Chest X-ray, AP view. Patient: 57 years old, sex M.
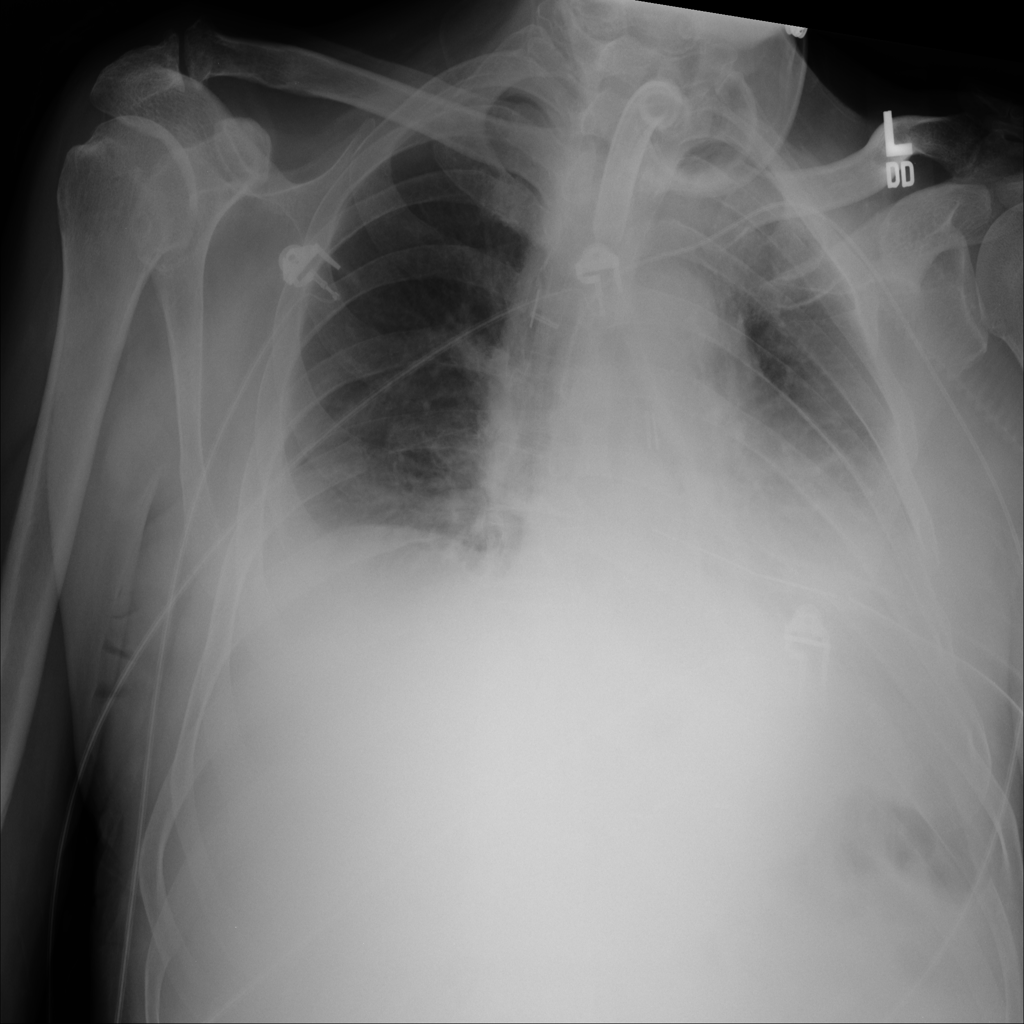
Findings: Atelectasis, Effusion, Infiltration